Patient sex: M
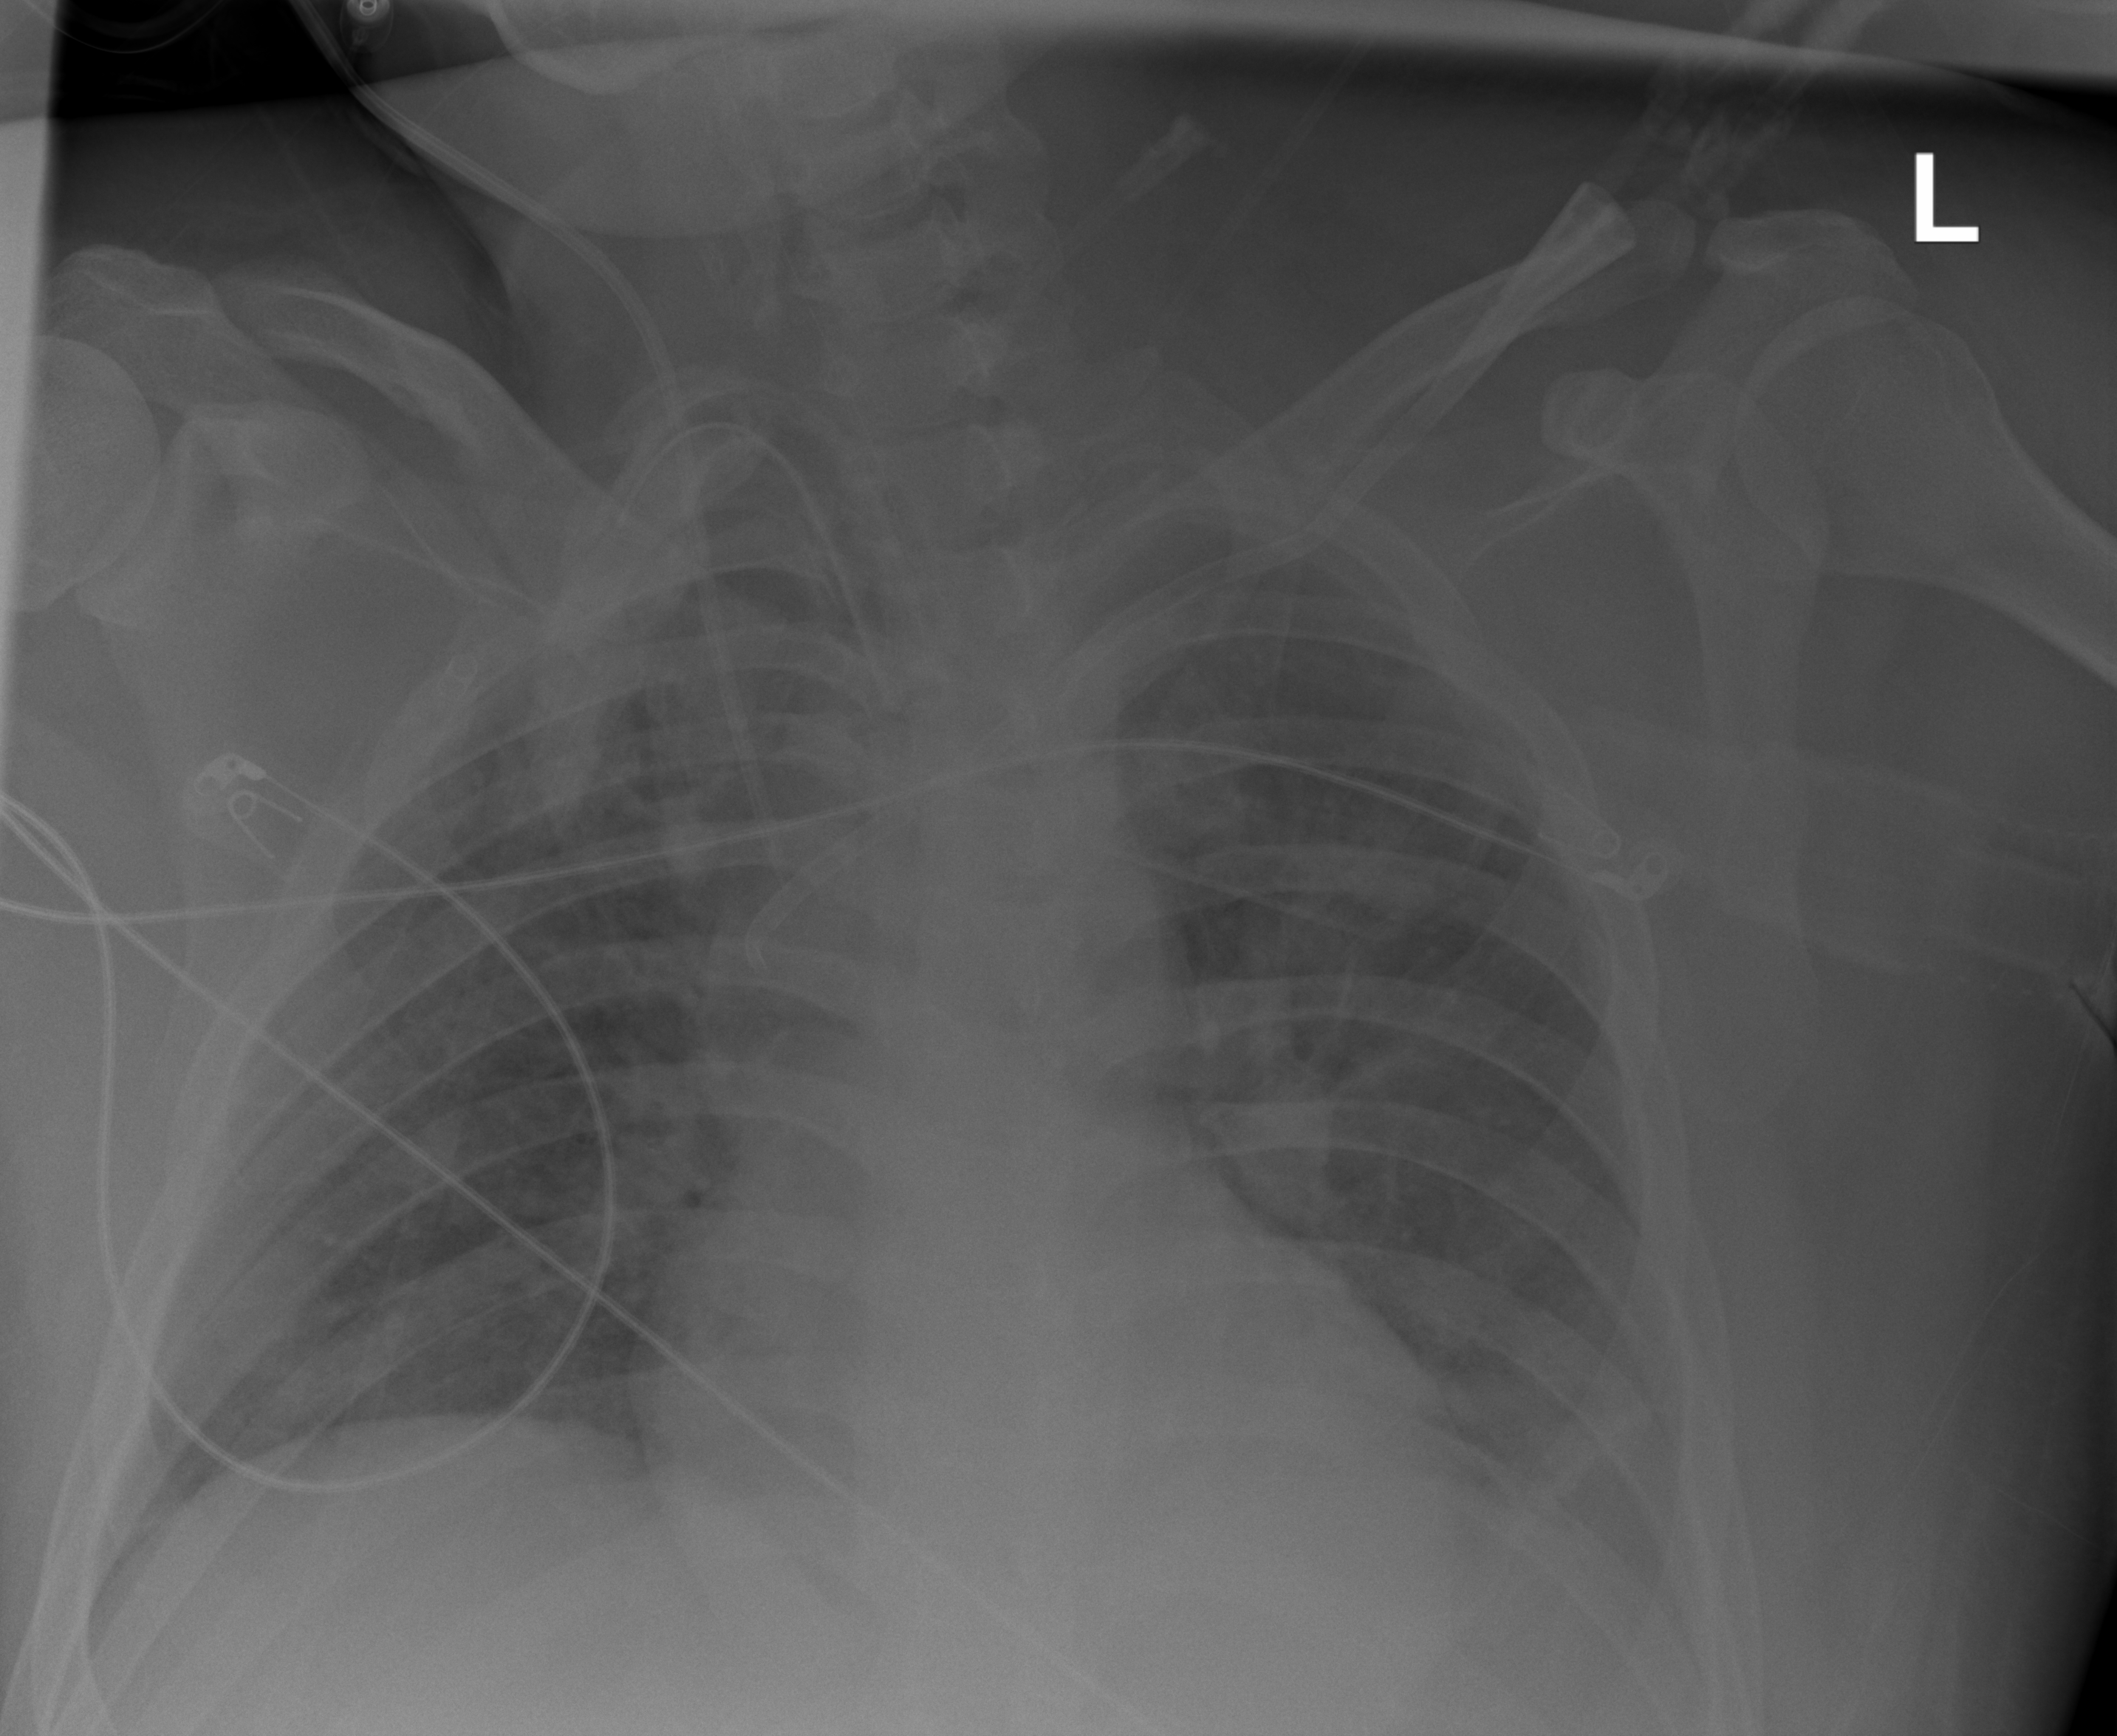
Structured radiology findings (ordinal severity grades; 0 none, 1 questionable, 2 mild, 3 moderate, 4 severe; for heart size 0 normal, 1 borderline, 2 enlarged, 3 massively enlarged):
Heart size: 0
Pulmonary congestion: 1
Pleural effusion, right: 0
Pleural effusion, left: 2
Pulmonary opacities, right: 2
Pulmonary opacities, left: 2
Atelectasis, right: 2
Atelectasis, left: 2